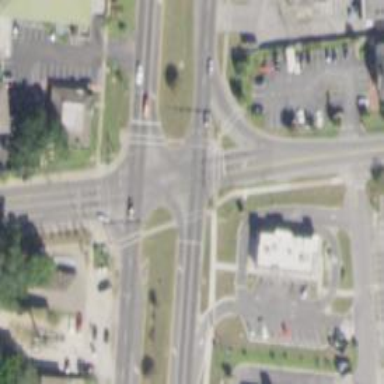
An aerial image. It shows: Marked crossing on the road.